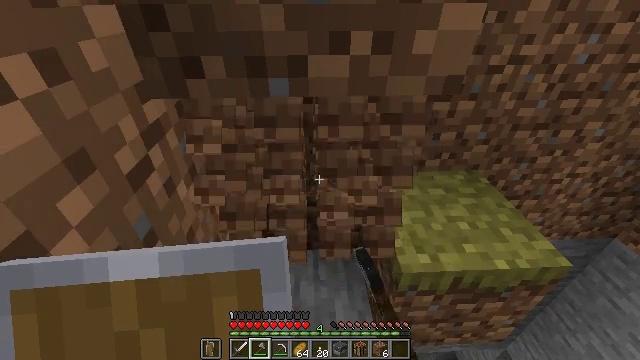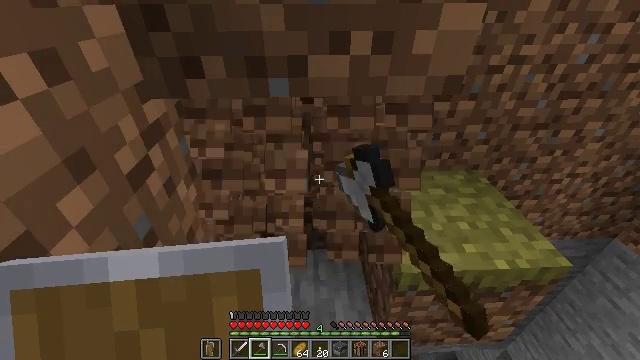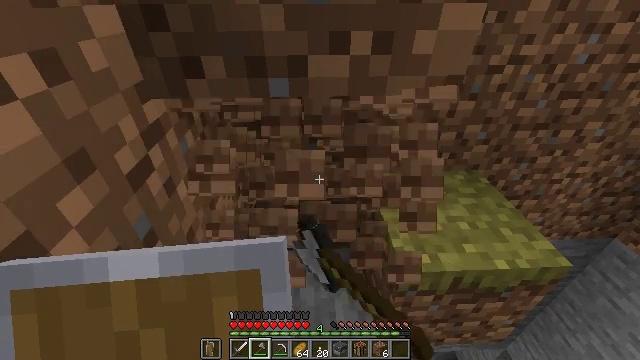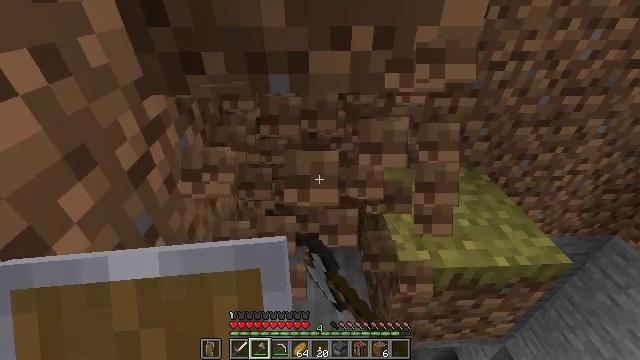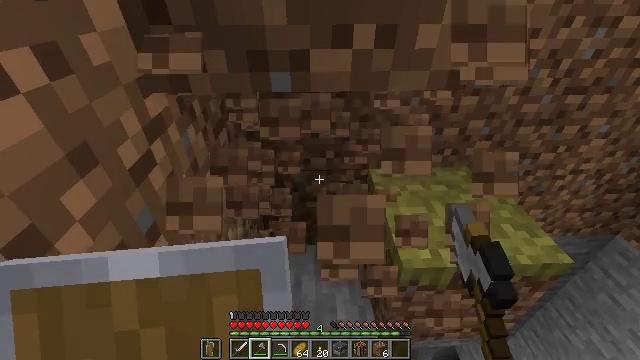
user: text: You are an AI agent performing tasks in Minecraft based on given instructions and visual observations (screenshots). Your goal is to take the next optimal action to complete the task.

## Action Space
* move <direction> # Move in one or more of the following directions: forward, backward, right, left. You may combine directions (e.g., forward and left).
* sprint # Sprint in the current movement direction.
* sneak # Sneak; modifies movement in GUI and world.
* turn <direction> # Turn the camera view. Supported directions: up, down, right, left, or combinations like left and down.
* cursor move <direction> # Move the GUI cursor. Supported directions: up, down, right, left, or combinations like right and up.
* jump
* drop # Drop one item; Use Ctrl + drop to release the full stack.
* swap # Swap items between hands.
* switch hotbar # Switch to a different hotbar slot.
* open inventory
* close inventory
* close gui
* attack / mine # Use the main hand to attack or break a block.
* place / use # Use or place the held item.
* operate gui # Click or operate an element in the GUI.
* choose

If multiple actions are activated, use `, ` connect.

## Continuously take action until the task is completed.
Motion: motion action
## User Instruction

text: Gather dirt.
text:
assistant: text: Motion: sneak, attack / mine
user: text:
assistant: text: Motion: sneak, attack / mine
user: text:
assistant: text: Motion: sneak, attack / mine
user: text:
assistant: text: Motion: sneak, attack / mine
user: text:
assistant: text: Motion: sneak, attack / mine